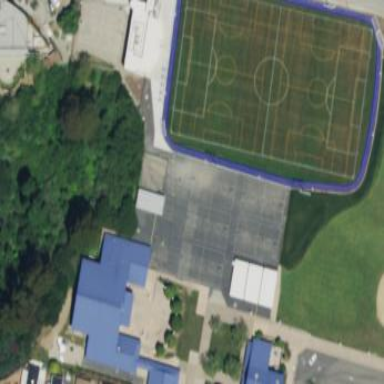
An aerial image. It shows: Artificial turf soccer pitch for leisure land.